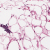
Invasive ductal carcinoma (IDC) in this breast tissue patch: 0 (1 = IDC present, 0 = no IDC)